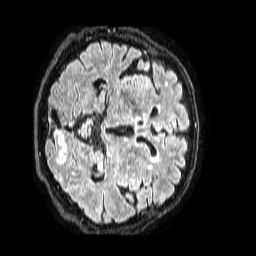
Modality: FLAIR
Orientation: axial
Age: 76
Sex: male
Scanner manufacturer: philips
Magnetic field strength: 1.5 T
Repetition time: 4.8 s
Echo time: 0.3 s